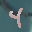
Label: 4